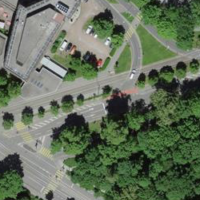
EUNIS habitat code: 57
Species observed at this site:
Bellis perennis
Fagus sylvatica